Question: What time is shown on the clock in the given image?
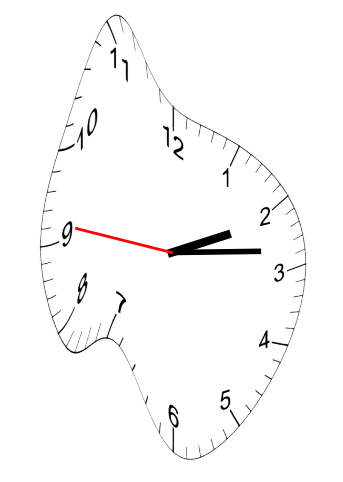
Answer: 02:13:46